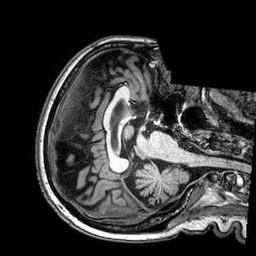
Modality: T1w
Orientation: axial
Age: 70
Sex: female
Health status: healthy
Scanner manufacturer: philips
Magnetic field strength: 3 T